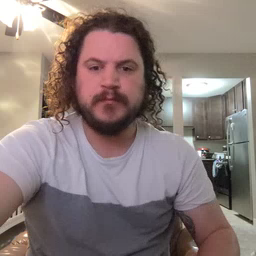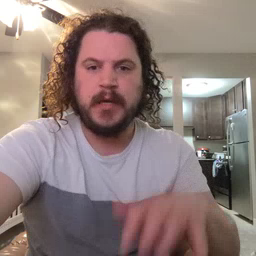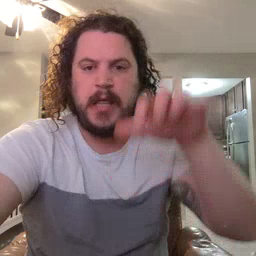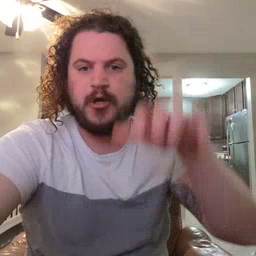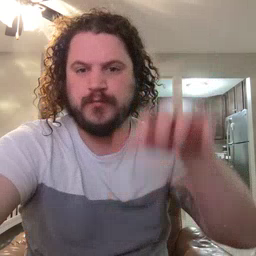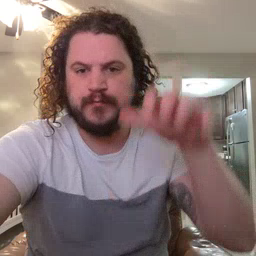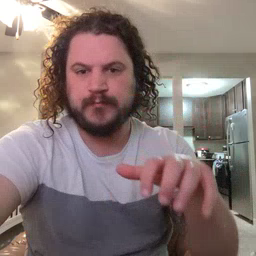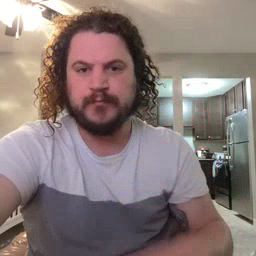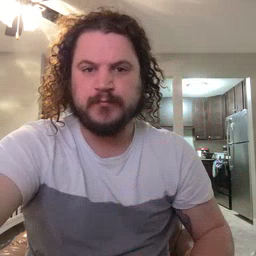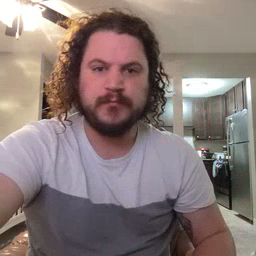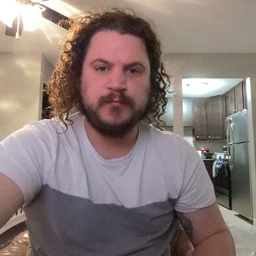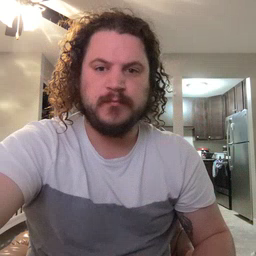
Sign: alligator